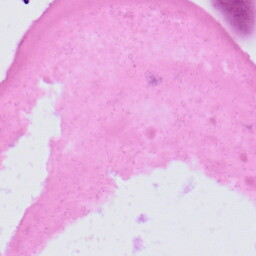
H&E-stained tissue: Prostate